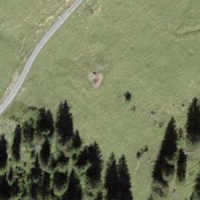
EUNIS habitat code: 45
Species observed at this site:
Campanula barbata